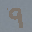
Label: 9